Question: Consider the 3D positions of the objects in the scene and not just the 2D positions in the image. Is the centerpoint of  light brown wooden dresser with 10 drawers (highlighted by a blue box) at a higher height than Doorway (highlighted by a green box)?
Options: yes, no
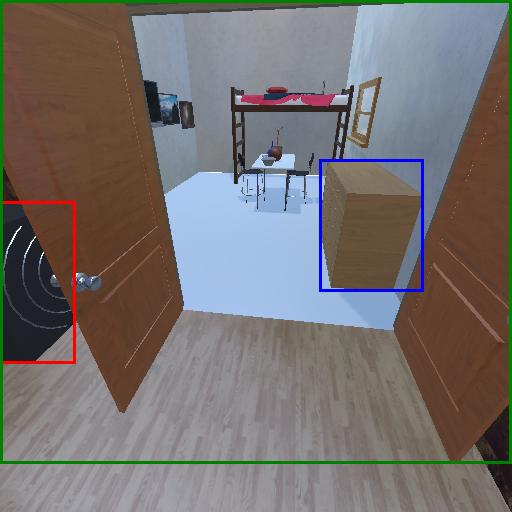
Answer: yes